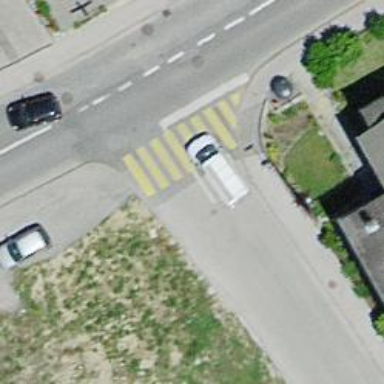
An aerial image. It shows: Zebra crossing on the road.